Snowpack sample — Loveland Pass, Silver Plume, Colorado, USA (12/14/25, 10:50 AM MST)
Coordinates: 39.664, -105.882
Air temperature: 36 °F
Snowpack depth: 67 cm
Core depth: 30 cm
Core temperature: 42.8 °F
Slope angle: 6°, slope face: 326°
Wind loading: low
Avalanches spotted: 0
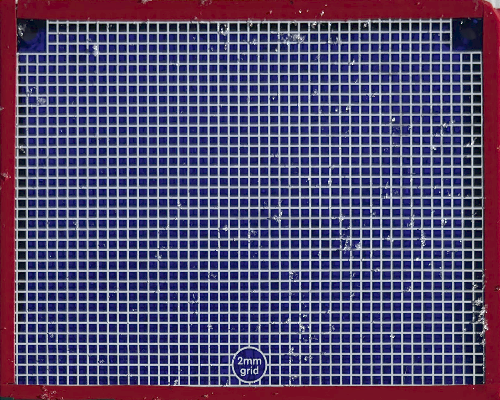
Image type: profile
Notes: No avalanches spotted, very late start to the season with minimal snowpack